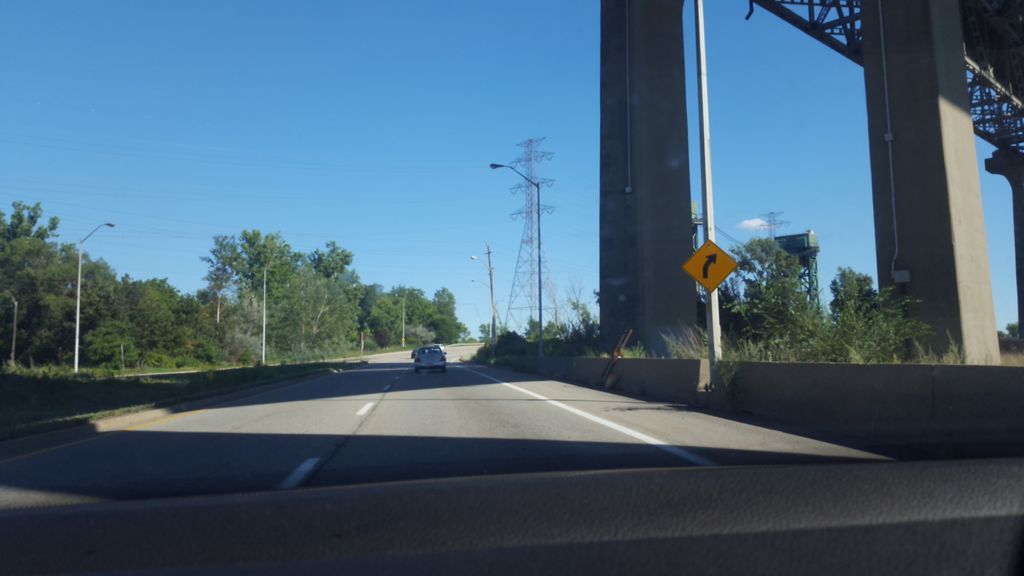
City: hamilton